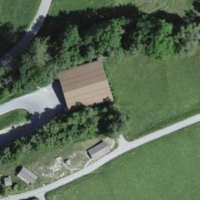
EUNIS habitat code: 24
Species observed at this site:
Trifolium arvense